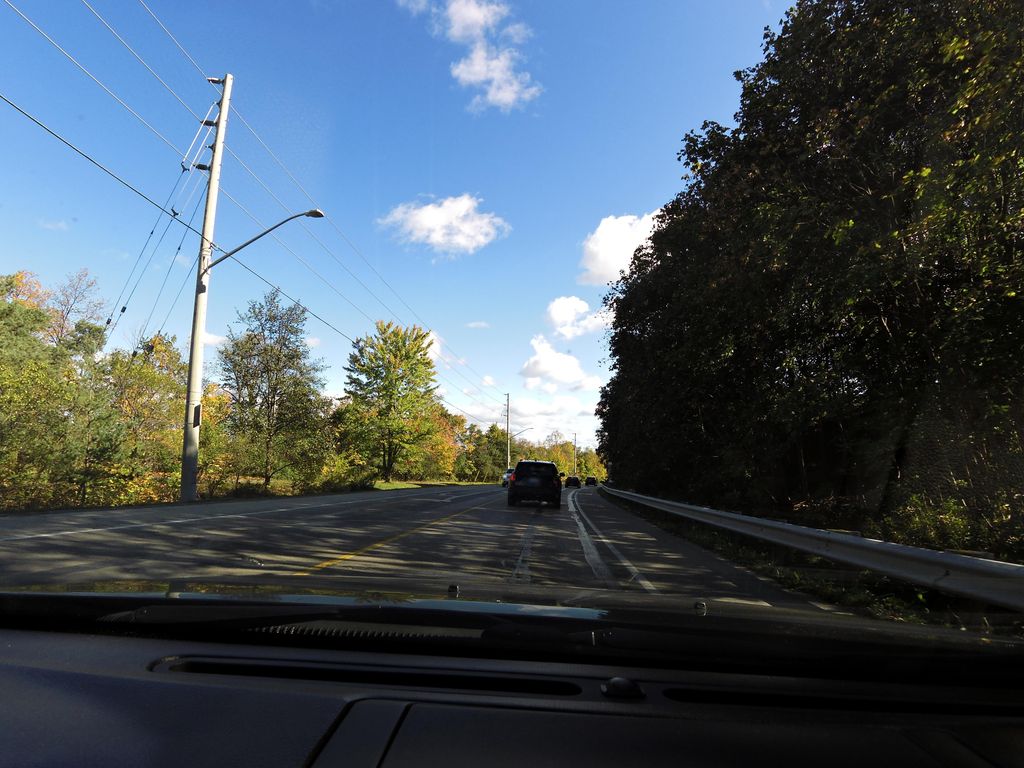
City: hamilton